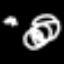
Label: mushroom